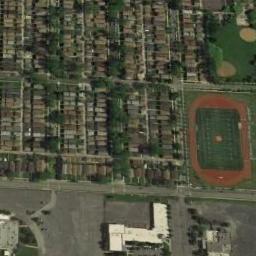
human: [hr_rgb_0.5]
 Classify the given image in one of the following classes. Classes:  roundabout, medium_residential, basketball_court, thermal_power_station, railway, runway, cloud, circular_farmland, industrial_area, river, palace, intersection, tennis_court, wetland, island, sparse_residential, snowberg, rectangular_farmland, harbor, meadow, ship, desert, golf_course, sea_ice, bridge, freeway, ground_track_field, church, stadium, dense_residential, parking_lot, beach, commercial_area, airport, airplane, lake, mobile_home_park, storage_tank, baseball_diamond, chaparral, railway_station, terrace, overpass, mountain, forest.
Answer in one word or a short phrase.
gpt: ground_track_field